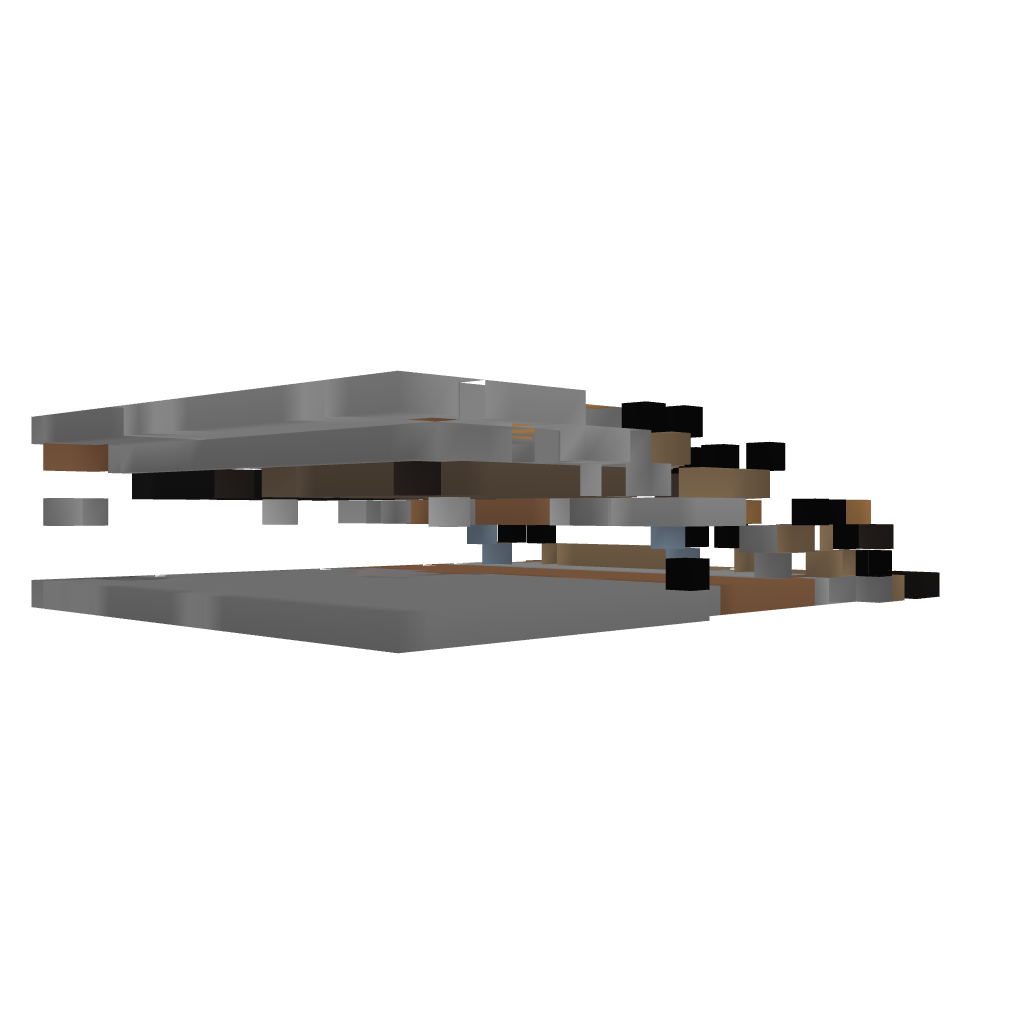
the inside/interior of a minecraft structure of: Interior-Farm